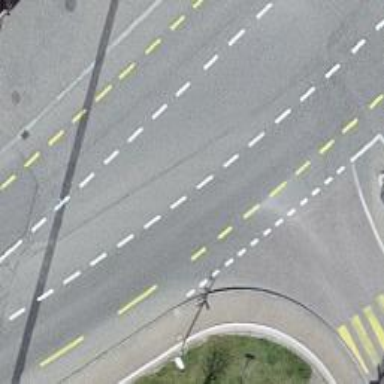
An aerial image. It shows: Primary highway with advisory cycle lane.